Question: I'm trying to create a simple GUI consisting of 3 sections split vertically, with the top 2 being QLabels and the bottom being a grid of buttons. My issue is that although the buttons are spreading horizontally within the grid, they are not expanding vertically to fill the entire cell.
Here's my setup:
'''
app = QtGui.QApplication([])
window = QtGui.QMainWindow()
window.setWindowFlags(QtCore.Qt.FramelessWindowHint)
window.setFixedSize(self.WINDOW_WIDTH,self.WINDOW_HEIGHT)
centralWidget = QtGui.QWidget(window)
window.setCentralWidget(centralWidget)
LCD = QtGui.QLabel()
LCD.setFixedSize(self.WINDOW_WIDTH, int(.32*self.WINDOW_HEIGHT))
LCD.setAutoFillBackground(True)
LCD.setAlignment(QtCore.Qt.AlignCenter)
LCD.setText("LCD")
palette = QtGui.QPalette()
palette.setColor(QtGui.QPalette.Background,QtCore.Qt.red)
palette.setColor(QtGui.QPalette.Foreground,QtCore.Qt.white)
LCD.setPalette(palette)
ticker= QtGui.QLabel()
ticker.setFixedSize(self.WINDOW_WIDTH, int(.04*self.WINDOW_HEIGHT))
ticker.setText("Ticker")
ticker.setAlignment(QtCore.Qt.AlignCenter)
buttonWidget = QtGui.QWidget()
buttonWidget.setFixedSize(self.WINDOW_WIDTH, int(.64*self.WINDOW_HEIGHT))
vbox = QtGui.QVBoxLayout(centralWidget)
vbox.setContentsMargins(0,0,0,0)
vbox.setSpacing(0)
vbox.addWidget(LCD)
vbox.addWidget(ticker)
vbox.addWidget(buttonWidget)
buttonGridbox = QtGui.QGridLayout(buttonWidget)
buttonWidget.setLayout(buttonGridbox)
for i in range(0,2):
for j in range(0,2):
buttonGridbox.addWidget(QtGui.QPushButton("button "+ str(i)),i,j)
centralWidget.setLayout(vbox)
window.show()
sys.exit(app.exec_())
'''
Here's my output (I've bounded the QLabels and QGridLayout with rectangles to show their regions):

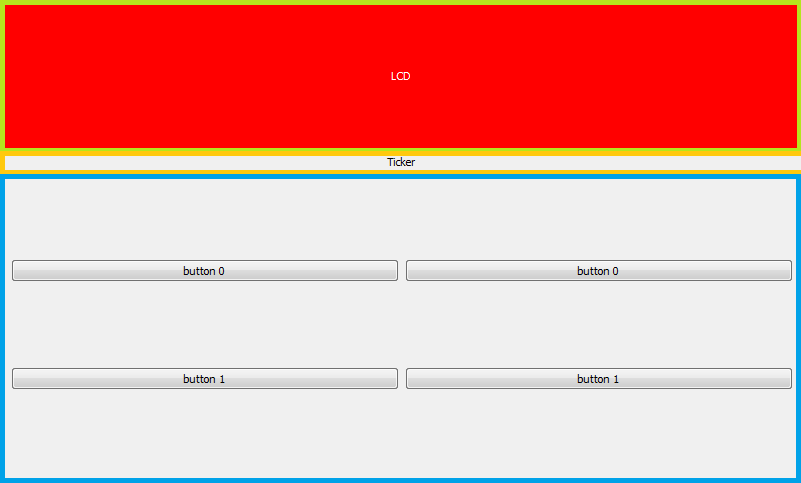
Answer: You have to set on them to expand, like
THE_BUTTON_OBJECT.setSizePolicy(QtGui.QSizePolicy.MinimumExpanding,QtGui.QSizePolicy.Preferred)